Question: After many painful hours of attempting to figure out why my lighting is messed up I am still at a loss.
The OpenGL normals are correct (backface culling does not cause any of my triangles to disappear)
I calculate my normals in order to interpolate for lighting, all the triangles on the same faces also have the same normals.
If any one has any thoughts that would be appreciated.
I am definitely new to OpenGL, so that is a bit obvious in my code.

here are my shaders:
- vertex shader'''
#version 330 core
layout(location = 0) in vec3 Position;
layout(location = 1) in vec3 vertexColor;
in vec3 vNormal;
out vec3 fragmentColor; // Output data ; will be interpolated for each fragment.
uniform mat4 MVP;
uniform mat4 transformMatrix;
uniform vec4 LightPosition;
// output values that will be interpretated per-fragment
out vec3 fN;
out vec3 fE;
out vec3 fL;
void main()
{
fN = vNormal;
fE = Position.xyz;
fL = LightPosition.xyz;
if( LightPosition.w != 0.0 ) {
fL = LightPosition.xyz - Position.xyz;
}
// Output position of the vertex, in clip space : MVP * position
vec4 v = vec4(Position,1); // Transform in homoneneous 4D vector
gl_Position = MVP * v;
//gl_Position = MVP * v;
// The color of each vertex will be interpolated
// to produce the color of each fragment
//fragmentColor = vertexColor; // take out at some point
}
'''
- and the fragmentShader, using phong shading'''
#version 330
//out vec3 color;
// per-fragment interpolated values from the vertex shader
in vec3 fN;
in vec3 fL;
in vec3 fE;
out vec4 fColor;
uniform vec4 AmbientProduct, DiffuseProduct, SpecularProduct;
uniform mat4 ModelView;
uniform vec4 LightPosition;
uniform float Shininess;
in vec3 fragmentColor; // Interpolated values from the vertex shaders
void main()
{
// Normalize the input lighting vectors
vec3 N = normalize(fN);
vec3 E = normalize(fE);
vec3 L = normalize(fL);
vec3 H = normalize( L + E );
vec4 ambient = AmbientProduct;
float Kd = max(dot(L, N), 0.0);
vec4 diffuse = Kd*DiffuseProduct;
float Ks = pow(max(dot(N, H), 0.0), Shininess);
vec4 specular = Ks*SpecularProduct;
// discard the specular highlight if the light's behind the vertex
if( dot(L, N) < 0.0 ) {
specular = vec4(0.0, 0.0, 0.0, 1.0);
}
fColor = ambient + diffuse + specular;
fColor.a = 1.0;
//color = vec3(1,0,0);
// Output color = color specified in the vertex shader,
// interpolated between all 3 surrounding vertices
//color = fragmentColor;
}
void setMatrices()
{
GLfloat FoV = 45; // the zoom of the camera
glm::vec3 cameraPosition(4,3,3), // the position of your camera, in world space // change to see what happends
cameraTarget(0,0,0), // where you want to look at, in world space
upVector(0,-1,0);
// Projection matrix : 45deg Field of View, 4:3 ratio, display range : 0.1 unit <-> 100 units
glm::mat4 Projection = glm::perspective(FoV, 3.0f / 3.0f, 0.001f, 100.0f); // ratio needs to change here when the screen size/ratio changes
// Camera matrix
glm::mat4 View = glm::lookAt(
cameraPosition, // Camera is at (4,3,3), in World Space
cameraTarget, // and looks at the origin
upVector // Head is up (set to 0,-1,0 to look upside-down)
);
// Model matrix : an identity matrix (model will be at the origin)
glm::mat4 Model = glm::mat4(1.0f); // Changes for each model !
// Our ModelViewProjection : multiplication of our 3 matrices
glm::mat4 MVP = Projection * View * Model * transformMatrix; //matrix multiplication is the other way around
// Get a handle for our "MVP" uniform.
// Only at initialisation time.
GLuint MatrixID = glGetUniformLocation(programID, "MVP");
// Send our transformation to the currently bound shader,
// in the "MVP" uniform
// For each model you render, since the MVP will be different (at least the M part)
glUniformMatrix4fv(MatrixID, 1, GL_FALSE, &MVP[0][0]);
RotationID = glGetUniformLocation(programID,"transformMatrix");
//lighting
cubeNormal = glGetAttribLocation( programID, "vNormal" );
}
void setBuffers()
{
// Get a vertex array object
GLuint VAO;
glGenVertexArrays(1, &VAO);
glBindVertexArray(VAO);
glUseProgram(programID);
// cube buffer objects
glGenBuffers(1, &CubeVertexbuffer); // Generate 1 buffer, put the resulting identifier in vertexbuffer
glBindBuffer(GL_ARRAY_BUFFER, CubeVertexbuffer); // The following commands will talk about our 'vertexbuffer' buffer
glBufferData(GL_ARRAY_BUFFER, sizeof(CubeBufferData), CubeBufferData, GL_STATIC_DRAW); // Give our vertices to OpenGL.
// cube normal objects
glGenBuffers(1, &CubeNormalbuffer); // Generate 1 buffer, put the resulting identifier in vertexbuffer
glBindBuffer(GL_ARRAY_BUFFER, CubeNormalbuffer); // The following commands will talk about our 'vertexbuffer' buffer
glBufferData(GL_ARRAY_BUFFER, sizeof(CubeNormalBufferData), CubeNormalBufferData, GL_STATIC_DRAW); // Give our vertices to OpenGL.
//octahedron buffer objects
glGenBuffers(1, &OctaVertexbuffer); // Generate 1 buffer, put the resulting identifier in vertexbuffer
glBindBuffer(GL_ARRAY_BUFFER, OctaVertexbuffer); // The following commands will talk about our 'vertexbuffer' buffer
glBufferData(GL_ARRAY_BUFFER, sizeof(octahedronBufData), octahedronBufData, GL_STATIC_DRAW); // Give our vertices to OpenGL.
//tetrahedron buffer objects
glGenBuffers(1, &TetraVertexbuffer); // Generate 1 buffer, put the resulting identifier in vertexbuffer
glBindBuffer(GL_ARRAY_BUFFER, TetraVertexbuffer); // The following commands will talk about our 'vertexbuffer' buffer
glBufferData(GL_ARRAY_BUFFER, sizeof(tetrahedronBufData), tetrahedronBufData, GL_STATIC_DRAW); // Give our vertices to OpenGL.
//dodecahedron buffer objects
glGenBuffers(1, &DodecaVertexbuffer); // Generate 1 buffer, put the resulting identifier in vertexbuffer
glBindBuffer(GL_ARRAY_BUFFER, DodecaVertexbuffer); // The following commands will talk about our 'vertexbuffer' buffer
glBufferData(GL_ARRAY_BUFFER, sizeof(dodecahedronBufData), dodecahedronBufData, GL_STATIC_DRAW); // Give our vertices to OpenGL.
//icosahedron buffer objects
glGenBuffers(1, &icosaVertexbuffer); // Generate 1 buffer, put the resulting identifier in vertexbuffer
glBindBuffer(GL_ARRAY_BUFFER, icosaVertexbuffer); // The following commands will talk about our 'vertexbuffer' buffer
glBufferData(GL_ARRAY_BUFFER, sizeof(icosahedronBufData), icosahedronBufData, GL_STATIC_DRAW); // Give our vertices to OpenGL.
//sphere buffer objects
glGenBuffers(1, &sphereVertexbuffer); // Generate 1 buffer, put the resulting identifier in vertexbuffer
glBindBuffer(GL_ARRAY_BUFFER, sphereVertexbuffer); // The following commands will talk about our 'vertexbuffer' buffer
glBufferData(GL_ARRAY_BUFFER, sizeof(sphereBufData), sphereBufData, GL_STATIC_DRAW); // Give our vertices to OpenGL.
glGenBuffers(1, &colorbuffer);
glBindBuffer(GL_ARRAY_BUFFER, colorbuffer);
glBufferData(GL_ARRAY_BUFFER, sizeof(g_color_buffer_data), g_color_buffer_data, GL_STATIC_DRAW);
// lighting stuff
// Initialize shader lighting parameters
point4 light_position= { 0.0, 20.0, -10.0, 0.0 };
color4 light_ambient ={ 0.2, 0.2, 0.2, 1.0 };
color4 light_diffuse ={ 1.0, 1.0, 1.0, 1.0 };
color4 light_specular ={ 1.0, 1.0, 1.0, 1.0 };
color4 material_ambient ={ 1.0, 0.0, 1.0, 1.0 };
color4 material_diffuse ={ 1.0, 0.8, 0.0, 1.0 };
color4 material_specular ={ 1.0, 0.8, 0.0, 1.0 };
float material_shininess = 20.0;
color4 ambient_product;
color4 diffuse_product;
color4 specular_product;
int i;
for (i = 0; i < 3; i++) {
ambient_product[i] = light_ambient[i] * material_ambient[i];
diffuse_product[i] = light_diffuse[i] * material_diffuse[i];
specular_product[i] = light_specular[i] * material_specular[i];
}
//printColor("diffuse", diffuse_product);
//printColor("specular", specular_product);
glUniform4fv( glGetUniformLocation(programID, "AmbientProduct"),
1, ambient_product );
glUniform4fv( glGetUniformLocation(programID, "DiffuseProduct"),
1, diffuse_product );
glUniform4fv( glGetUniformLocation(programID, "SpecularProduct"),
1, specular_product );
glUniform4fv( glGetUniformLocation(programID, "LightPosition"),
1, light_position );
glUniform1f( glGetUniformLocation(programID, "Shininess"),
material_shininess );
}
'''
and some more....
'''
void display()
{
setMatrices(); // initilize Matrices
// Use our shader
//glUseProgram(programID);
glClearColor(0.0f, 0.0f, 0.3f, 0.0f);
glClear(GL_COLOR_BUFFER_BIT | GL_DEPTH_BUFFER_BIT);
// 2nd attribute buffer : colors
glEnableVertexAttribArray(1);
glBindBuffer(GL_ARRAY_BUFFER, colorbuffer);
glVertexAttribPointer(
1, // attribute. No particular reason for 1, but must match the layout in the shader.
3, // size
GL_FLOAT, // type
GL_FALSE, // normalized?
0, // stride
(void*)0 // array buffer offset
);
glEnableVertexAttribArray(0); // 1rst attribute buffer : vertices
// enum platosShapes{tet, cube, octah, dodec, icos};
switch(shapeInUse)
{
case tet:
{
glBindBuffer(GL_ARRAY_BUFFER, TetraVertexbuffer);
glVertexAttribPointer(
0, // attribute 0. No particular reason for 0, but must match the layout in the shader.
3, // size
GL_FLOAT, // type
GL_FALSE, // normalized?
0, // stride
(void*)0 // array buffer offset
);
glDrawArrays(GL_TRIANGLES, 0, 4*3); // Starting from vertex 0; 3 vertices total -> 1 triangle // need to know amount of vertices here // and change to triangle strips accordingly
}
break;
case cube:
{
//GLuint cubeNormal = glGetAttribLocation( programID, "vNormal" );
glEnableVertexAttribArray( cubeNormal );
glVertexAttribPointer( cubeNormal, 3, GL_FLOAT, GL_FALSE, 0,
(const GLvoid *) (sizeof(CubeNormalBufferData)) );
//glDisableVertexAttribArray( cubeNormal );
glBindBuffer(GL_ARRAY_BUFFER, CubeVertexbuffer);
glVertexAttribPointer(
0, // attribute 0. No particular reason for 0, but must match the layout in the shader.
3, // size
GL_FLOAT, // type
GL_FALSE, // normalized?
0, // stride
(void*)0 // array buffer offset
);
glDrawArrays(GL_TRIANGLES, 0, 12*3); // Starting from vertex 0; 3 vertices total -> 1 triangle // need to know amount of vertices here // and change to triangle strips accordingly
}
break;
case octah:
{
glBindBuffer(GL_ARRAY_BUFFER, OctaVertexbuffer);
glVertexAttribPointer(
0, // attribute 0. No particular reason for 0, but must match the layout in the shader.
3, // size
GL_FLOAT, // type
GL_FALSE, // normalized?
0, // stride
(void*)0 // array buffer offset
);
glDrawArrays(GL_TRIANGLES, 0, 8*3); // Starting from vertex 0; 3 vertices total -> 1 triangle // need to know amount of vertices here // and change to triangle strips accordingly
}
break;
case dodec:
{
glBindBuffer(GL_ARRAY_BUFFER, DodecaVertexbuffer);
glVertexAttribPointer(
0, // attribute 0. No particular reason for 0, but must match the layout in the shader.
3, // size
GL_FLOAT, // type
GL_FALSE, // normalized?
0, // stride
(void*)0 // array buffer offset
);
glDrawArrays(GL_TRIANGLE_FAN, 0, 5 * 6); // Starting from vertex 0; 3 vertices total -> 1 triangle // need to know amount of vertices here // and change to triangle strips accordingly
glDrawArrays(GL_TRIANGLE_FAN, (5 * 6) + 1, 30);
//glutSolidDodecahedron();
//glDrawArrays(GL_TRIANGLE_STRIP,0,5*12);
}
break;
case icos:
{
glBindBuffer(GL_ARRAY_BUFFER, icosaVertexbuffer);
glVertexAttribPointer(
0, // attribute 0. No particular reason for 0, but must match the layout in the shader.
3, // size
GL_FLOAT, // type
GL_FALSE, // normalized?
0, // stride
(void*)0 // array buffer offset
);
glDrawArrays(GL_TRIANGLES, 0, 3*20); // Starting from vertex 0; 3 vertices total -> 1 triangle // need to know amount of vertices here // and change to triangle strips accordingly
}
break;
case sphere:
{
glBindBuffer(GL_ARRAY_BUFFER, sphereVertexbuffer);
glVertexAttribPointer(
0, // attribute 0. No particular reason for 0, but must match the layout in the shader.
3, // size
GL_FLOAT, // type
GL_FALSE, // normalized?
0, // stride
(void*)0 // array buffer offset
);
//glDrawElements(GL_TRIANGLES, cnt2, GL_UNSIGNED_INT, 0)
glDrawArrays(GL_TRIANGLE_FAN, 0, 100);
}
}
glDisableVertexAttribArray(0);
glFlush();
}
'''
and some more........
'''
void calculateNormals(GLfloat bufData[], GLfloat normBufData[], int size) // probalby works
{
int count = 0;
GLfloat temp[9];
for(int i = 0; i < size; i++)
{
temp[count] = bufData[i];
count++;
if((i+1) % 9 == 0)
{
count = 0;
//for(int i = 0; i < 9; i++)
//{
// cout << temp[i] << "!,";
// if((i + 1) % 3 == 0)
// cout << "
";
//}
calculateCross(temp, normBufData);
}
}
printNormals(normBufData, size);
}
void calculateCross(GLfloat bufData[], GLfloat normBufData[]) // probably works
{
static int counter = 0; // need to reset in bettween new buffers
glm::vec3 C1;
glm::vec3 C2;
glm::vec3 normal;
//cout << bufData[0] << "," << bufData[1] << "," << bufData[2] << " buf 1
";
//cout << bufData[3] << "," << bufData[4] << "," << bufData[5] << " buf 2
";
//cout << bufData[6] << "," << bufData[7] << "," << bufData[8] << " buf 3
";
//C1.x = bufData[3] - bufData[0];
//C1.y = bufData[4] - bufData[1];
//C1.z = bufData[5] - bufData[2];
//C2.x = bufData[6] - bufData[0];
//C2.y = bufData[7] - bufData[1];
//C2.z = bufData[8] - bufData[2];
C1.x = bufData[0] - bufData[3];
C1.y = bufData[1] - bufData[4];
C1.z = bufData[2] - bufData[5];
C2.x = bufData[0] - bufData[6];
C2.y = bufData[1] - bufData[7];
C2.z = bufData[2] - bufData[8];
//C2.x = bufData[6] - bufData[0];
//C2.y = bufData[7] - bufData[1];
//C2.z = bufData[8] - bufData[2];
//cout << C1.x << " 1x
";
//cout << C1.y << " 1y
";
//cout << C1.z << " 1z
";
//cout << C2.x << " 2x
";
//cout << C2.y << " 2y
";
//cout << C2.z << " 2z
";
normal = glm::cross(C1, C2);
//cout << "
NORMAL : " << normal.x << "," << normal.y << "," << normal.z << " counter = " << counter << "
";
for(int j = 0; j < 3; j++)
{
for(int i = 0; i < 3; i++)
{
normBufData[counter] = normal.x;
normBufData[counter + 1] = normal.y;
normBufData[counter + 2] = normal.z;
}
counter+=3;
}
}
'''
and main.....
'''
int main(int argc, char **argv)
{
glutInit(&argc, argv);
glutInitDisplayMode(GLUT_SINGLE | GLUT_RGB);
glutInitWindowSize(700, 700); // Window Size
glutCreateWindow("Michael - Lab 3");
glutDisplayFunc(display);
glutTimerFunc(10, timeFucn, 10);
glutIdleFunc(Idle);
glutKeyboardFunc(keyboard);
glewExperimental = GL_TRUE;
glewInit();
glEnable(GL_CULL_FACE);
glEnable(GL_DEPTH_TEST); // Enable depth test
glDepthFunc(GL_LESS); // Accept fragment if it closer to the camera than the former one
GenerateSphere(); // this function generates points for the sphere
programID = LoadShader( "VertexShader.glsl", "FragmentShader.glsl" ); // Create and compile our GLSL program from the shaders
setBuffers(); // initilize buffers
calculateNormals(CubeBufferData,CubeNormalBufferData,108); // calculate norms
//printNormals(CubeNormalBufferData);
glutMainLoop();
}
'''
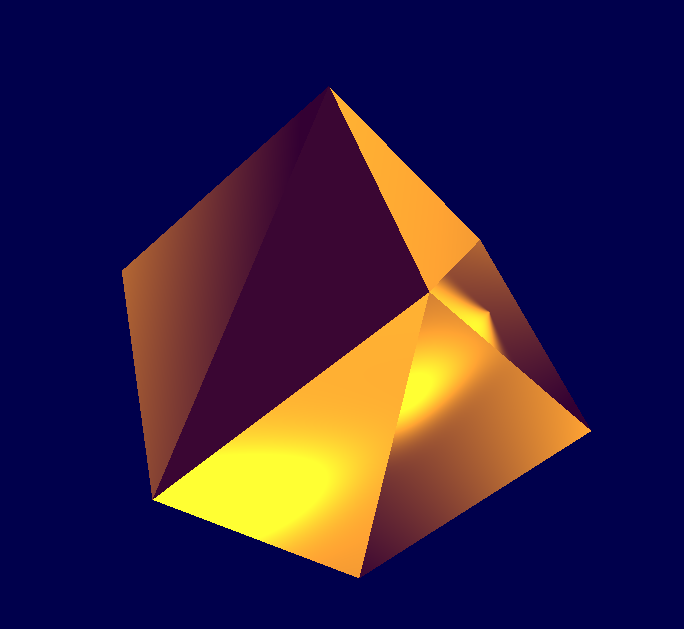
Answer: You forgot to bind the buffer object with normals before calling 'glVertexAttribPointer( cubeNormal, 3,....);'. Therefore, the actual data for normals is taken from the color buffer, which causes weirdest Phong evaluation result.
BTW, nice coding style :)